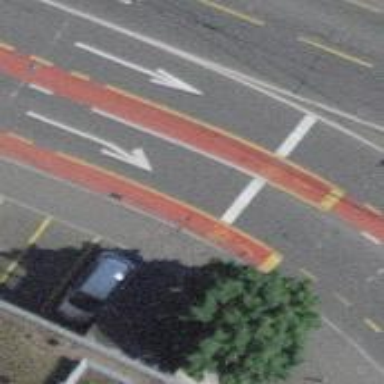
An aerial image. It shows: Tertiary road with asphalt surface and trolley wires. There is asphalt sidewalk on the right side of the road.